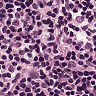
Metastatic tissue present: no